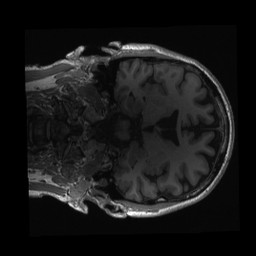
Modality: T1w
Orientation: coronal
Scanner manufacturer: siemens
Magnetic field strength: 3 T
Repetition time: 2.3 s
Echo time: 0.00289 s